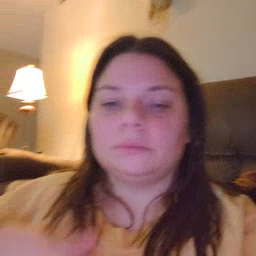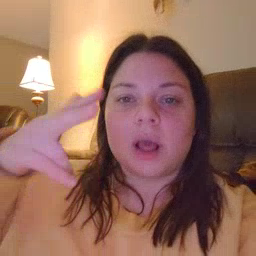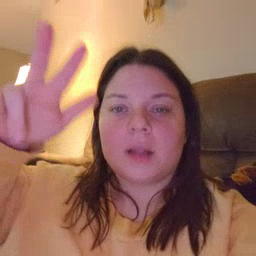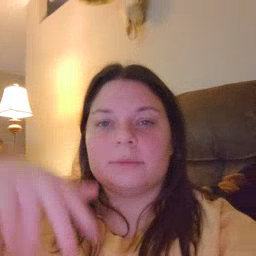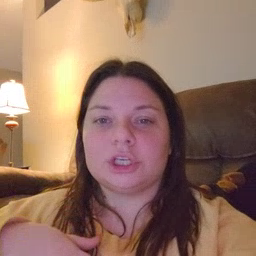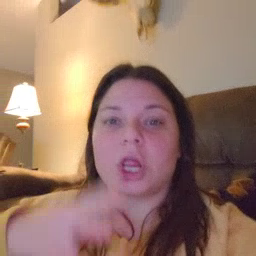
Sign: helicopter